Question: I am currently experiencing an issue with ARC in Xcode6: I have disabled ARC in the Build Settings of my project, however I am getting some errors in my test files, which appear to be complaining about ARC even if I disabled it.
The error messages state: "autorelease is unavailable: not available in automatic reference counting"
Does any of you have any idea why?
When I imported some external libraries, I linked them to both my project and its test files, could that be the issue?

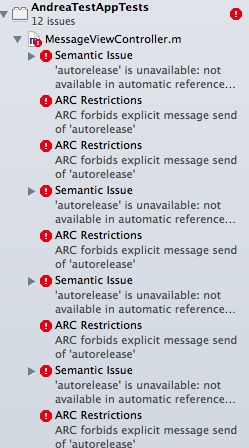
Answer: You can mark files as non-arc on a class by class basis by adding '-fno-objc-arc' in Compile Sources of your Build Phase. <URL> should help you achieve that.